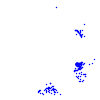
Particle: electron